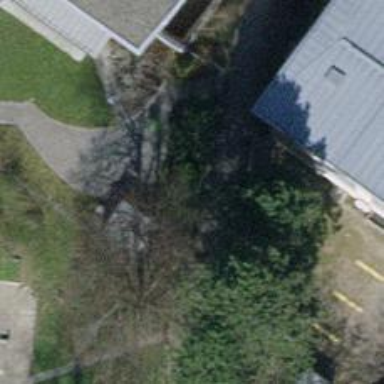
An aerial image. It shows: Urban tree adds touch of nature to the surroundings.